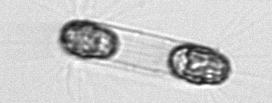
Label: Corethron_hystrix